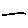
Label: line